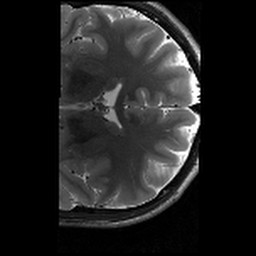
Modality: T2w
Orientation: coronal
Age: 23
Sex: male
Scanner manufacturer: siemens
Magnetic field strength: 3 T
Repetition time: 8.02 s
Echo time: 0.08 s